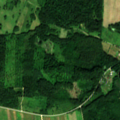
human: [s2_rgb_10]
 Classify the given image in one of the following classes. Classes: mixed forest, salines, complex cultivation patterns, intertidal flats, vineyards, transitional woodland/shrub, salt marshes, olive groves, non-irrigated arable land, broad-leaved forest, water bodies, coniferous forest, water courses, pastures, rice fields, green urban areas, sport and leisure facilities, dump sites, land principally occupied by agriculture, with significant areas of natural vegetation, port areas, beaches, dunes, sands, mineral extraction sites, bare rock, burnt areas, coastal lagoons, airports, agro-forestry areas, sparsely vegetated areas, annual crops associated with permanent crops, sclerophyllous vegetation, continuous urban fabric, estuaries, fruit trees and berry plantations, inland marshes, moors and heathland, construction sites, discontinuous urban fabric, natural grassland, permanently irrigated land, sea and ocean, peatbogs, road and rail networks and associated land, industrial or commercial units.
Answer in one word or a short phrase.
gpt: non-irrigated arable land, pastures, land principally occupied by agriculture, with significant areas of natural vegetation, broad-leaved forest, water bodies